Question: When I hover over the whole button, I would like it to appear over the whole button. Because the button has a background image, i am not able to do it correctly. The buttons looks like these:

The CSS appears like this:
'''
#tablist{
padding: 0px auto 0px auto;
height: 32px;
}
#tablist li{
display: block;
width: 150px;
height: 35px;
float: left;
border-radius: 7px;
-moz-border-radius: 7px;
-webkit-border-radius: 7px;
margin: 0px auto 0px auto;
text-align: center;
padding-top: 5px;
cursor: hand;
cursor: pointer;
}
#tablist ul:hover{
background-color: red;
}
.tablink{
text-decoration:none;
}
.locked{
background: url('../img/DashboardButtonsLocked.png') no-repeat;
background-position:5px -85px;
}
.unlocked{
background: url('../img/DashboardButtonsLocked.png') no-repeat;
background-position:4px -2px;
}
'''
How do i correct it? Need some guidance over it.
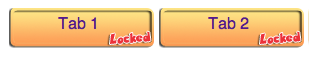
Answer: Try overriding the background property at hover:
'''
#tablist ul:hover{
background: red;
}
'''
Here is a demo : <URL>